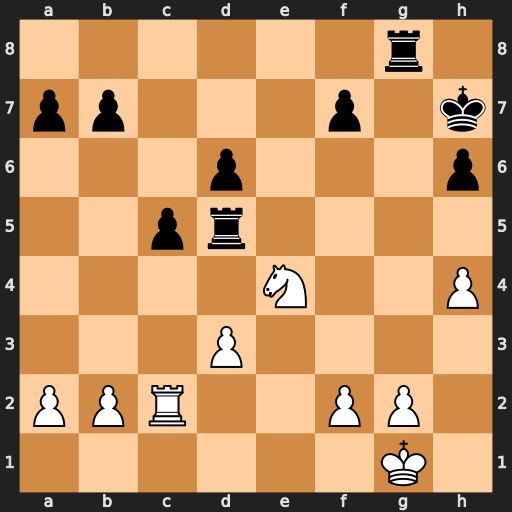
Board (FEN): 6r1/pp3p1k/3p3p/2pr4/4N2P/3P4/PPR2PP1/6K1
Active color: w
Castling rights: -
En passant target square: -
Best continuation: Nf6+ Kg7 Nxd5